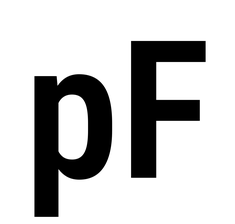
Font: Roboto_Condensed_SemiBold